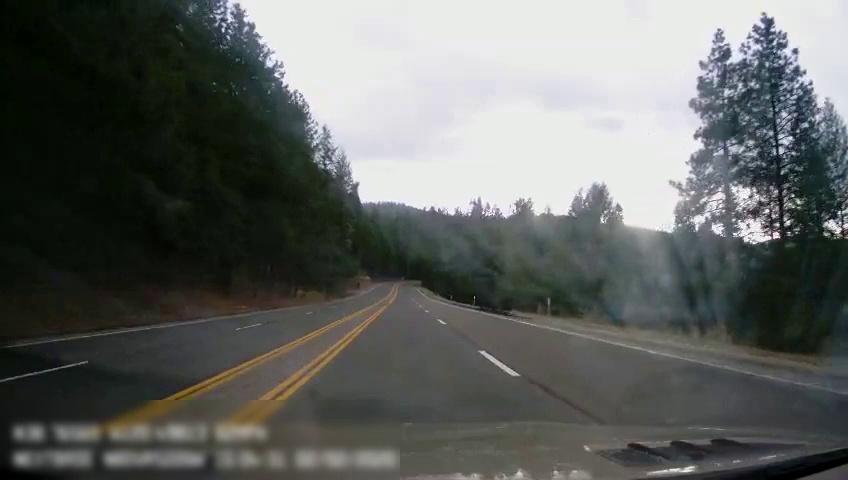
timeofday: Day
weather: Cloudy
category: Drivable Space
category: Lanes | Alternate Lane
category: Lanes | Alternate Lane
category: Lanes | Alternate Lane
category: Lanes | Current Lane
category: Lanes | Current Lane
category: Lanes | Alternate Lane